Field crop: tomato
Growth stage: 1
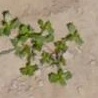
Species: portulaca